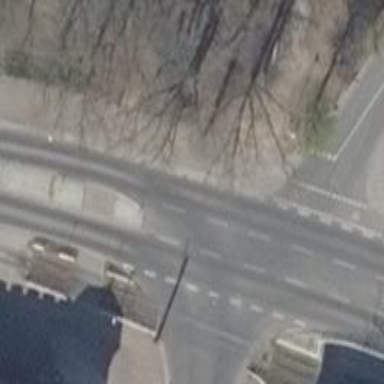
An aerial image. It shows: Secondary road with asphalt surface. The road has separate sidewalks on both sides with lane markings.